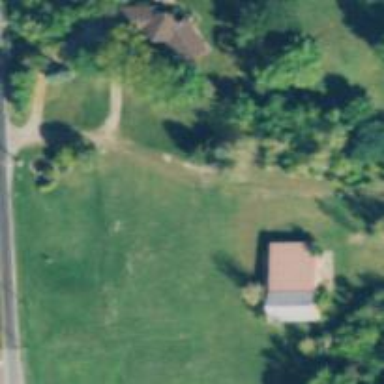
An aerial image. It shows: Driveway.